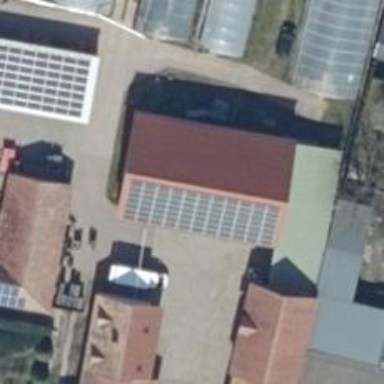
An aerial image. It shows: Small solar photovoltaic panel generator is producing electricity.